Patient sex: M
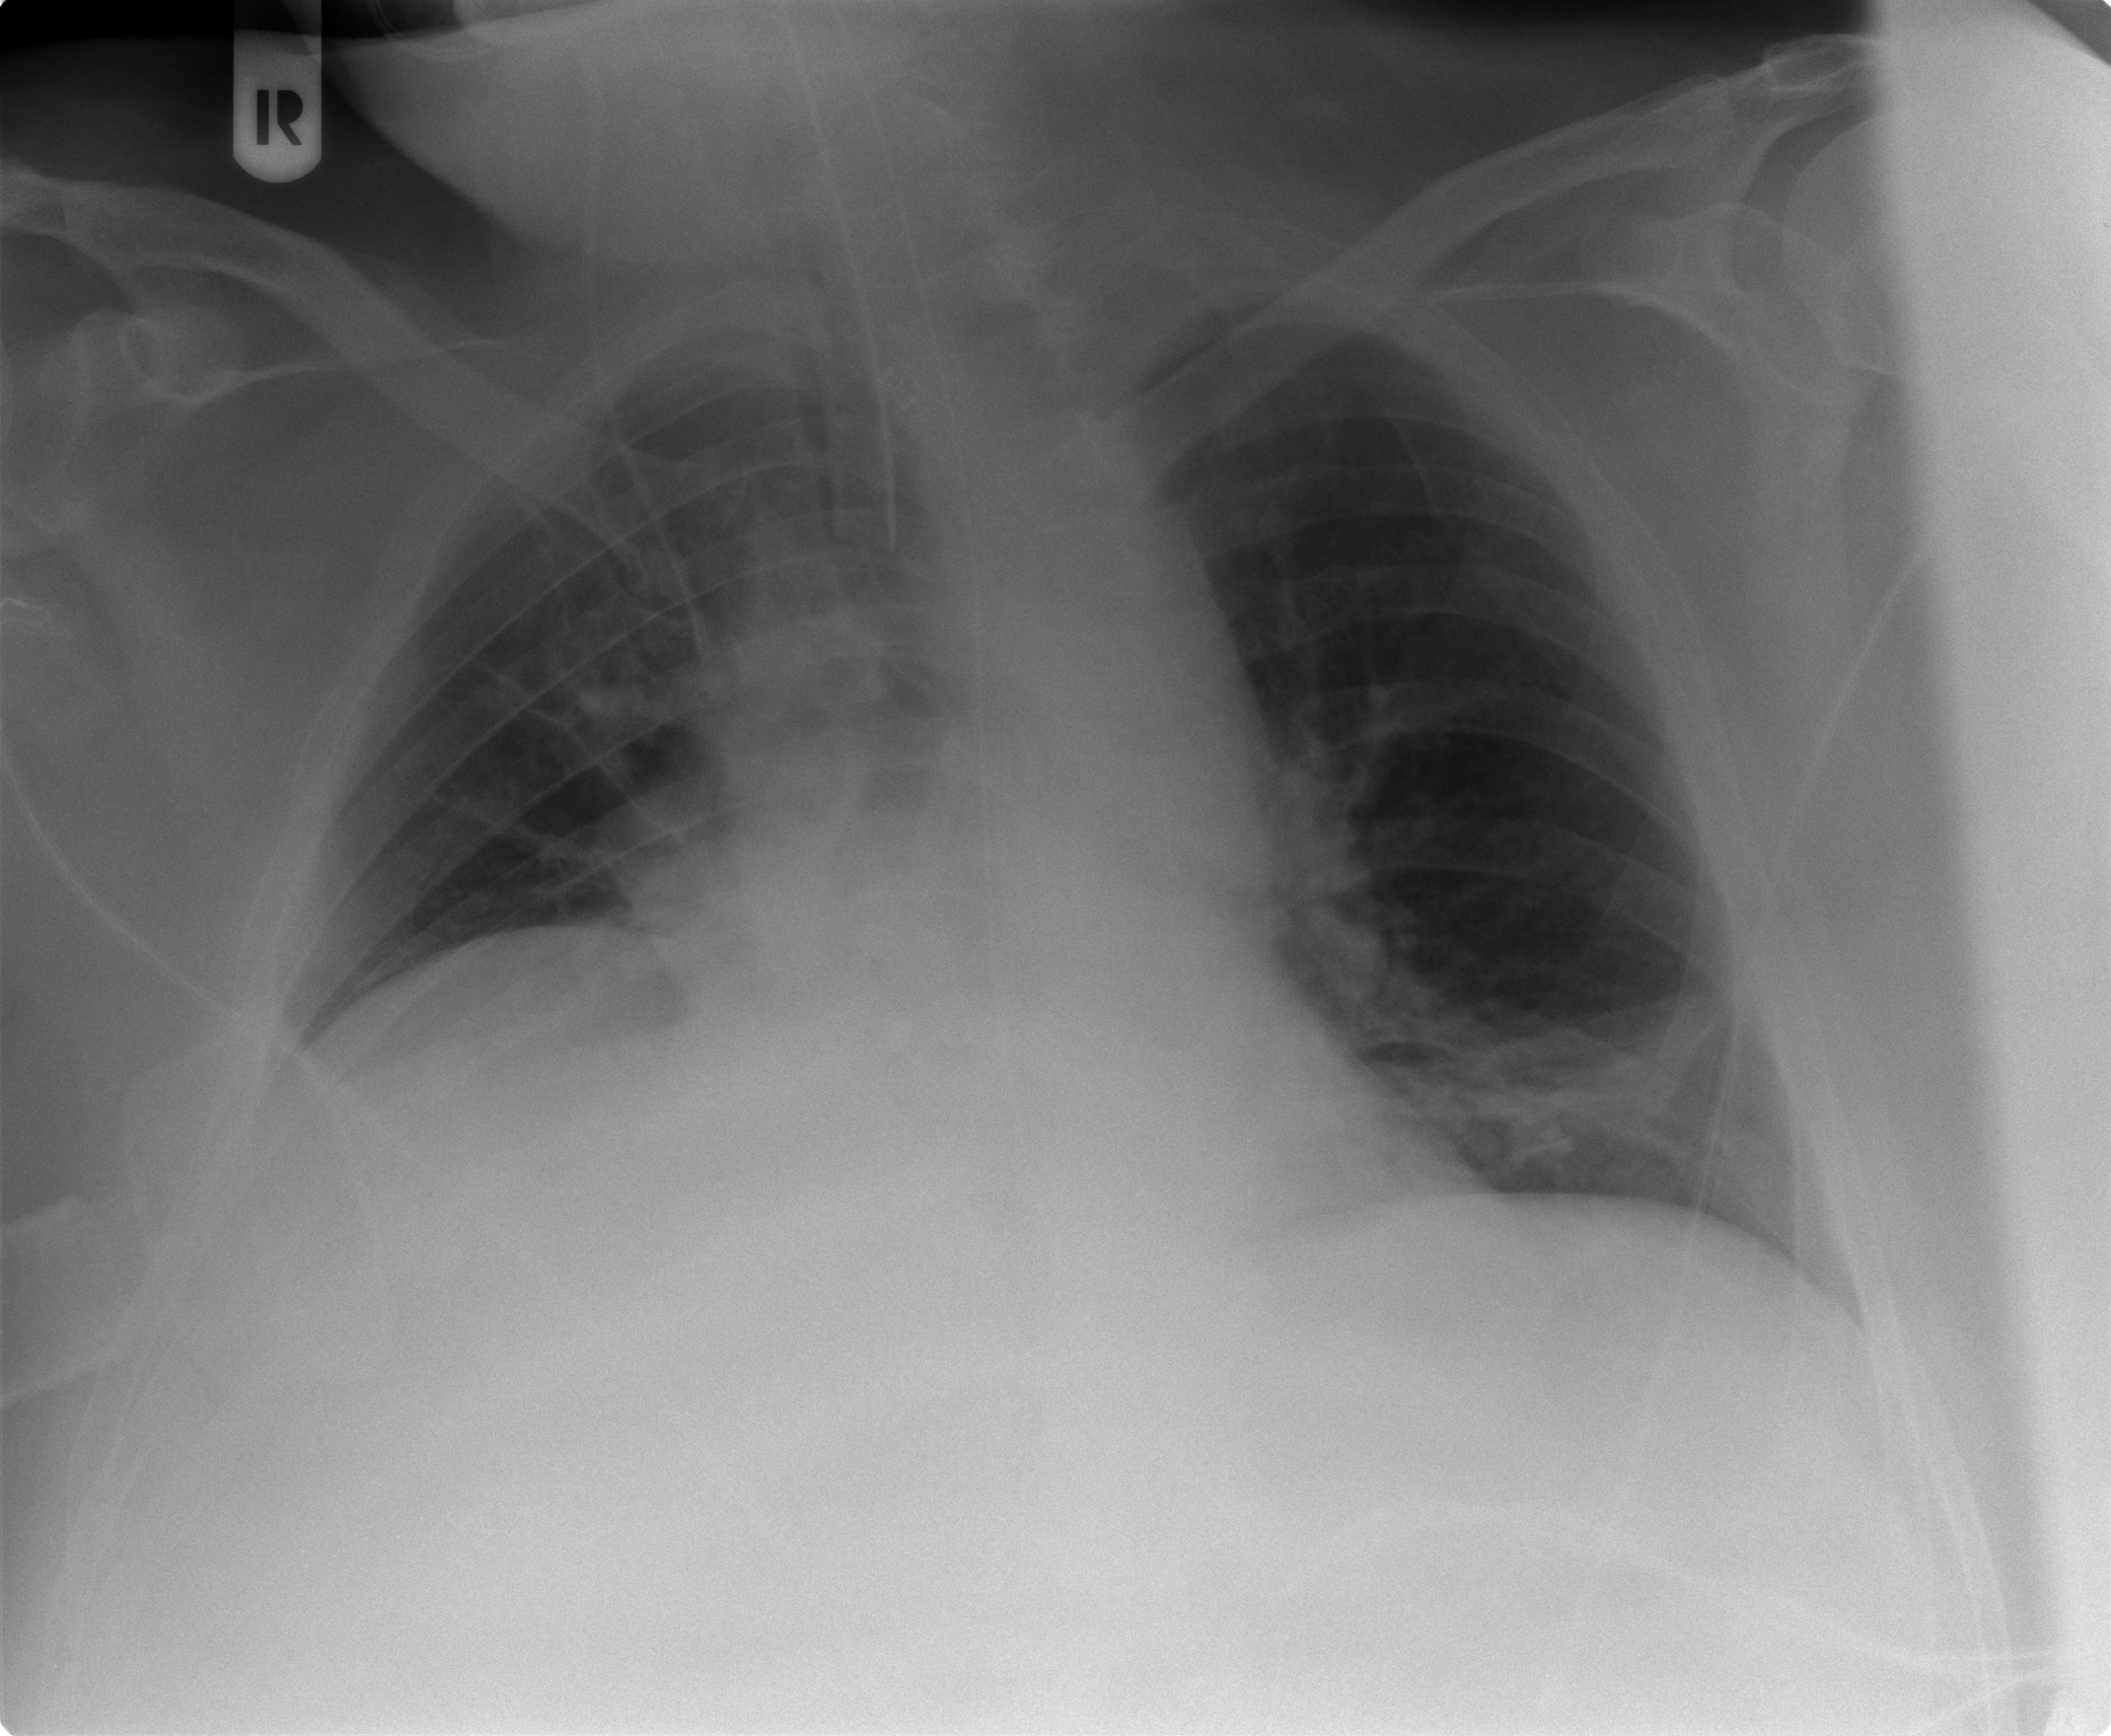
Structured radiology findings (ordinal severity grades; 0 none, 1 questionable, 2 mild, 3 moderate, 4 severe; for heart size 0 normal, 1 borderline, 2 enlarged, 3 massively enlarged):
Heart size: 1
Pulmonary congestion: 1
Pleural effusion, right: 1
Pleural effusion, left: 0
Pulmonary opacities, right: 0
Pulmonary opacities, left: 0
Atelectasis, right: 2
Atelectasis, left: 2